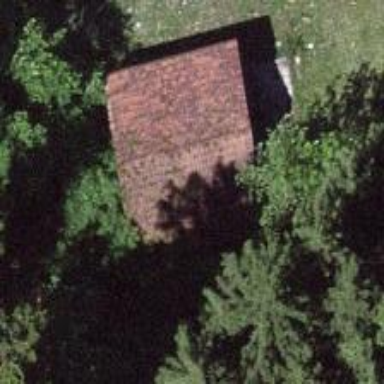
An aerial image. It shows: Cabin.